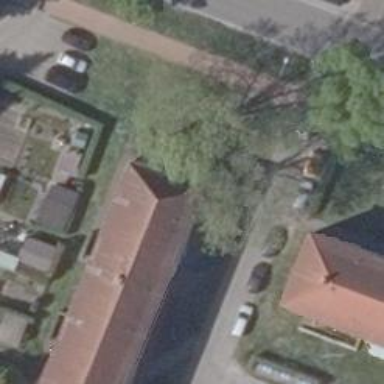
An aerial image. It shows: Residential road with concrete plates surface.